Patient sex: M
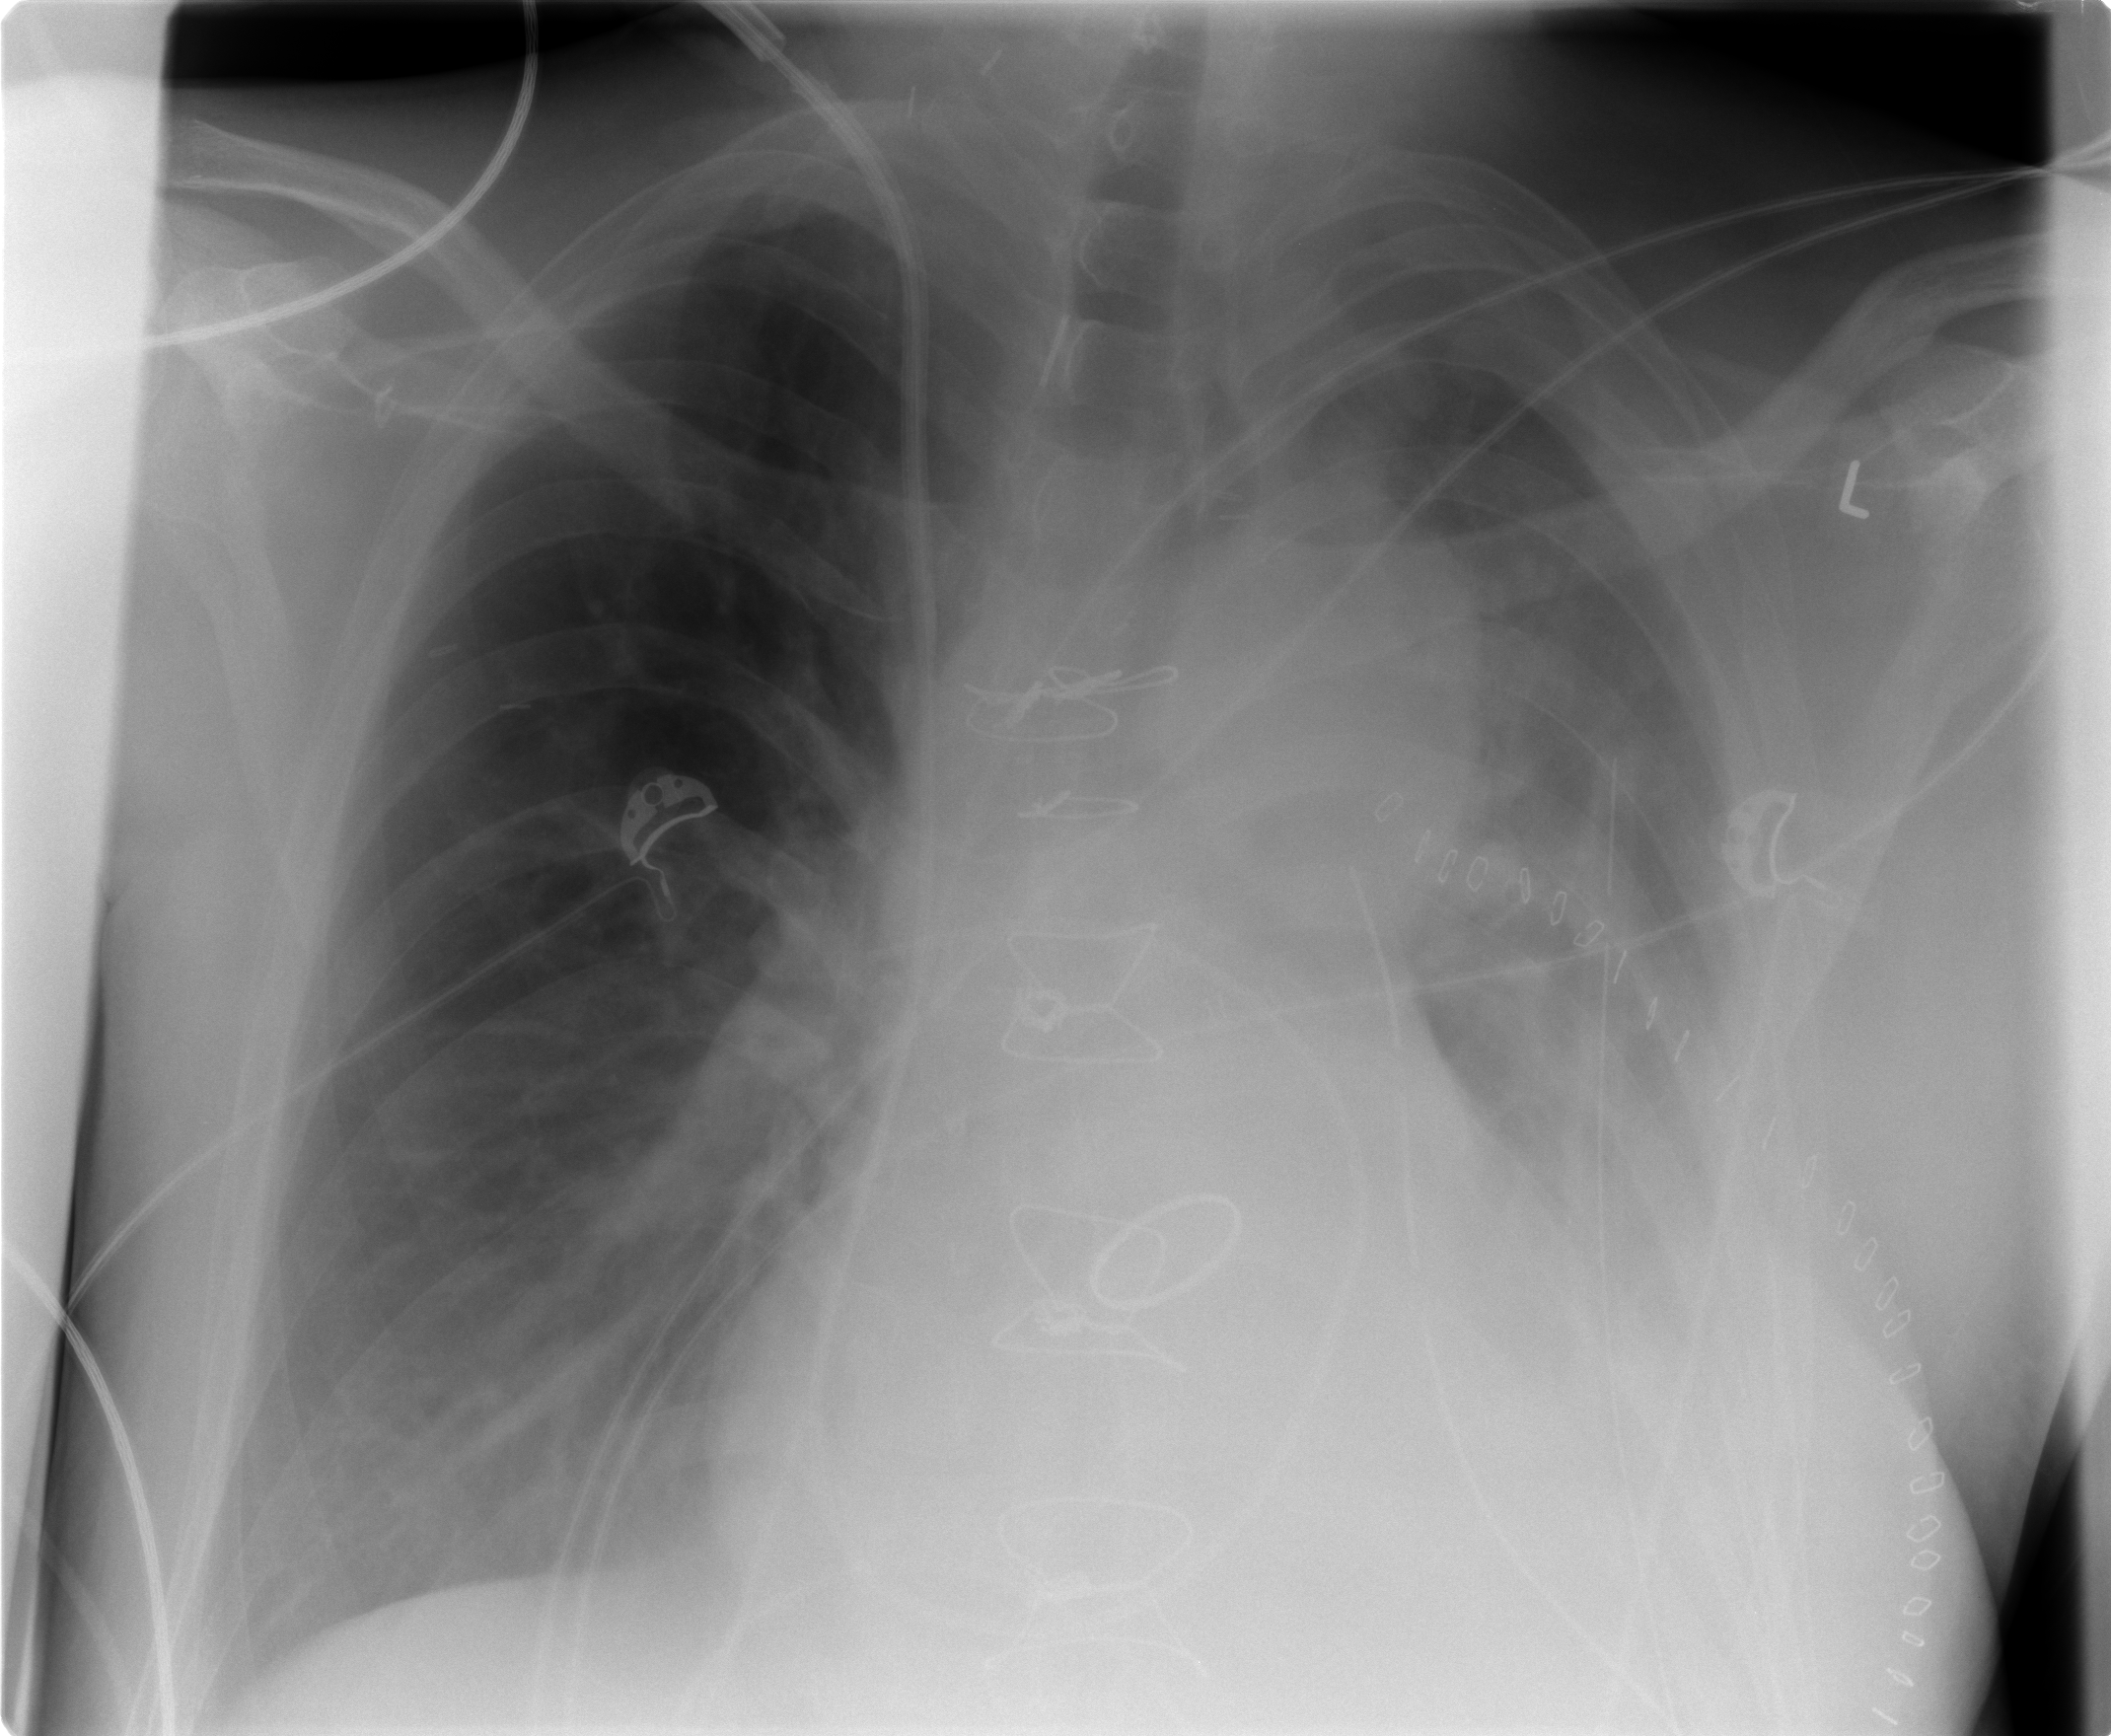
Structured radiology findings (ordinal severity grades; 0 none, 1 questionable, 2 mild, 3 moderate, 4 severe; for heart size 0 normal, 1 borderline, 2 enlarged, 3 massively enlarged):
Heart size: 0
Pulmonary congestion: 0
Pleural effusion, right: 1
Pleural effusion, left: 3
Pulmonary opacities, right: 0
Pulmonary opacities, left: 1
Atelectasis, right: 1
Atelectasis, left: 3